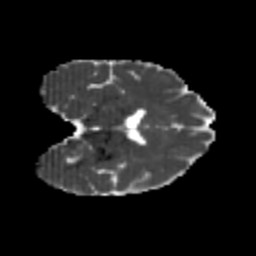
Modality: MD
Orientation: coronal
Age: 25
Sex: female
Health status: healthy
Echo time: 0.074 s